Aerial crown-view tile of a tropical tree (Barro Colorado Island, Panama), acquired 20240813:
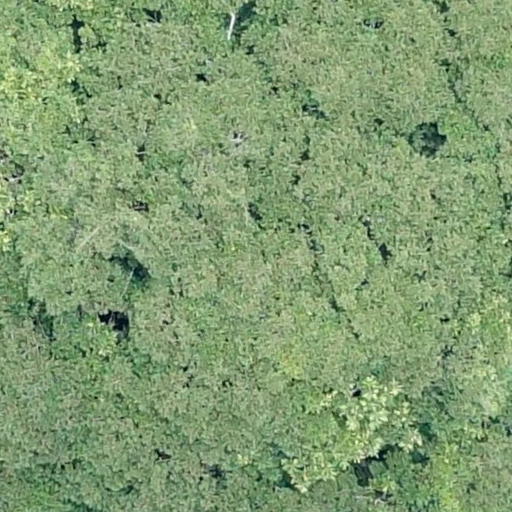
Species: Dipteryx oleifera
GBIF accepted scientific name: Dipteryx oleifera
Crown area: 730.278 m²